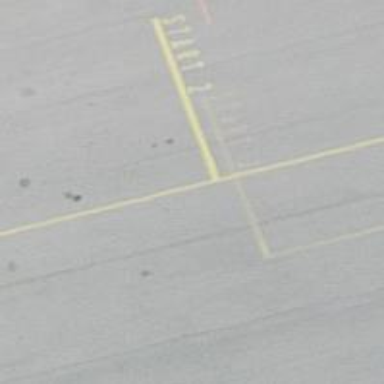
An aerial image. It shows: Airport parking position.